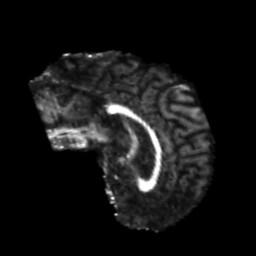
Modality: FA
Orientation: sagittal
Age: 21
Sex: male
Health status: healthy
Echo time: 0.074 s